Question: I want to implement on my project <URL> about dragging a box.
Instead of one box, I have several circles each drawn with different coordinates in the form
'''
ellipse(lemma23.x, lemma23.y, diameterLemma23, diameterLemma23);
ellipse(law3.x, law3.y, diameterLaw3, diameterLaw3);
ellipse(law2.x, law2.y, diameterLaw2, diameterLaw2);
'''
How do I test if the cursor is on one of the circles?
Here's a screen shot of my project:

I want to test when cursor is on (or near) a circle so that I can change its position by dragging.
<URL>.
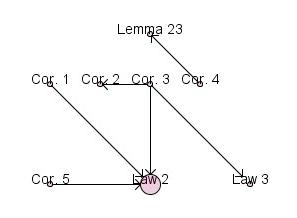
Answer: I started with the <URL> in your question. There are a few main differences for drawing multiple shapes:
1. You have to check whether the cursor is within each shape.
2. You have to draw each shape.
3. You may want to worry about overlapping, but I did not.
---
In the following code, I build upon the example directly although I removed the few lines which change the color of the box when clicked and I reorganized the code into the 'MovingEllipse' class so that multiple ellipses can be drawn easily. (This code draws two ellipses.)
Note that the code in 'draw()' checks the position of the mouse for each ellipse, however, I suppose this could be improved upon (i.e. perhaps by creating an array of ellipse positions and looping over the array). Also, for this code to work properly, 'mousePressed' and 'mouseReleased' methods need to be copied like the 'mouseDragged' method. (I was trying to make my example brief.)
Anyway, this is one way to draw multiple ellipses and detect which one should be moved. Hope it helps!
'''
int esize = 75;
MovingEllipse e1 = new MovingEllipse(0.0, 0.0, esize, 0.0, 0.0);
MovingEllipse e2 = new MovingEllipse(0.0, 0.0, esize, 0.0, 0.0);
void setup()
{
size(640, 360);
e1.eX = width/2.0; // Center of ellipse 1.
e1.eY = height/2.0;
e2.eX = width/4.0; // Center of ellipse 2.
e2.eY = height/4.0;
}
void draw()
{
background(0);
// Test if the cursor is over the ellipse.
if (mouseX > e1.eX-esize && mouseX < e1.eX+esize &&
mouseY > e1.eY-esize && mouseY < e1.eY+esize) {
e1.overBox = true;
e2.overBox = false;
} else if (mouseX > e2.eX-esize && mouseX < e2.eX+esize &&
mouseY > e2.eY-esize && mouseY < e2.eY+esize) {
e2.overBox = true;
e1.overBox = false;
} else {
e1.overBox = false;
e2.overBox = false;
}
// Draw the ellipse(s).
e1.update(e1.eX, e1.eY, e1.overBox);
e2.update(e2.eX, e2.eY, e2.overBox);
}
void mouseDragged() {
e1.mouseDragged();
e2.mouseDragged();
}
// Don't forget to repeat this for mousePressed and mouseReleased!
// ...
class MovingEllipse {
float eX, eY; // Position of ellipse.
int eSize; // Radius. For a circle use eSize for both x and y radii.
float xOffset, yOffset; // Where user clicked minus center of ellipse.
boolean locked, overBox; // Flags used for determining if the ellipse should move.
MovingEllipse (float ex, float ey, int esize, float xoff, float yoff) {
eX = ex;
eY = ey;
eSize = esize;
xOffset = xoff;
yOffset = yoff;
}
void update(float ex, float ey, boolean over) {
eX = ex;
eY = ey;
overBox = over;
// Draw the ellipse. By default, (eX, eY) represents the center of the ellipse.
ellipse(eX, eY, eSize, eSize);
}
void mousePressed() {
if(overBox) {
locked = true;
} else {
locked = false;
}
xOffset = mouseX-eX;
yOffset = mouseY-eY;
}
void mouseDragged() {
if(locked) {
eX = mouseX-xOffset;
eY = mouseY-yOffset;
}
}
void mouseReleased(){
locked = false;
}
}
'''